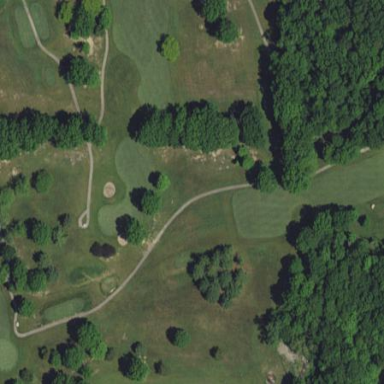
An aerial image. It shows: Scenic golf fairway.